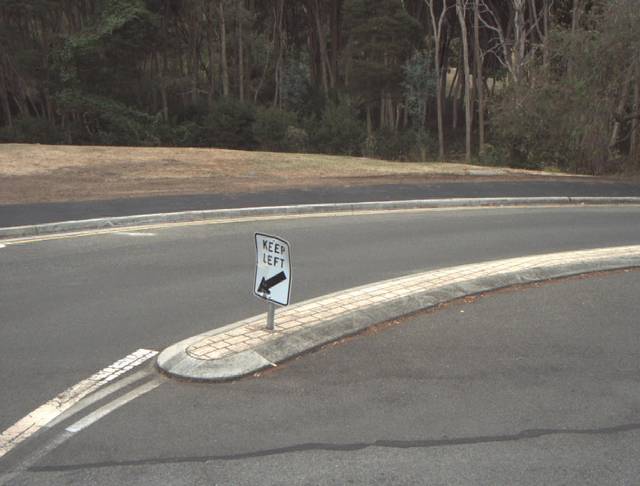
Region: Australia
Coordinates: -41.438, 147.112